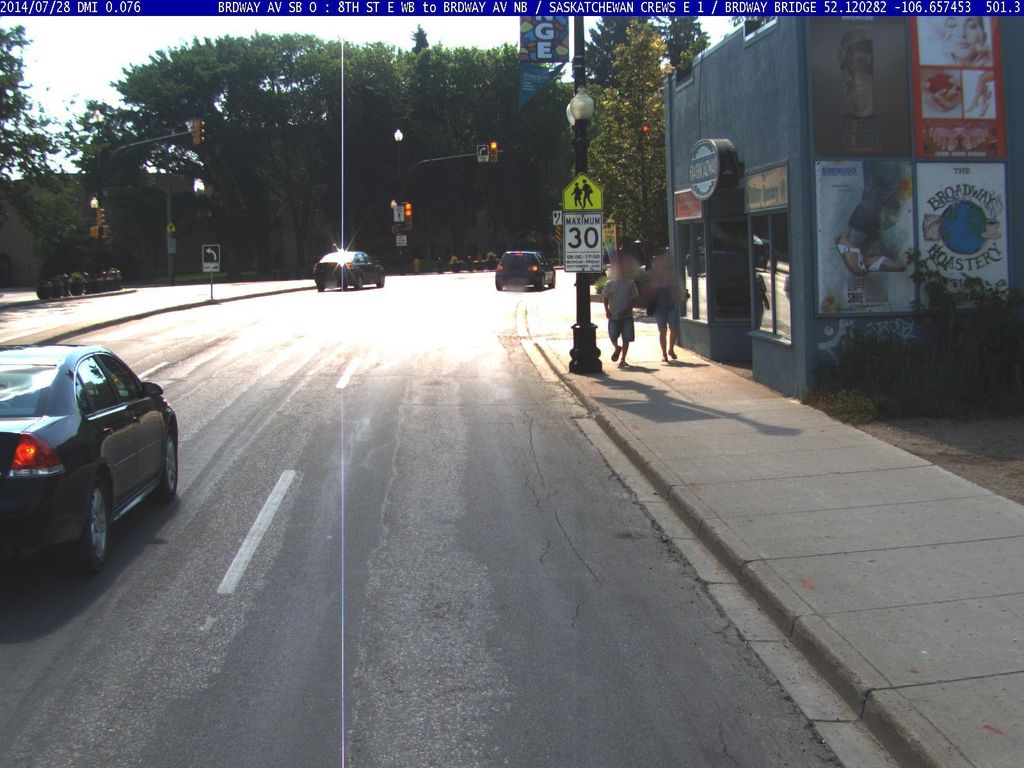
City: saskatoon